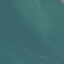
Land use / land cover: SeaLake